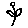
Label: flower